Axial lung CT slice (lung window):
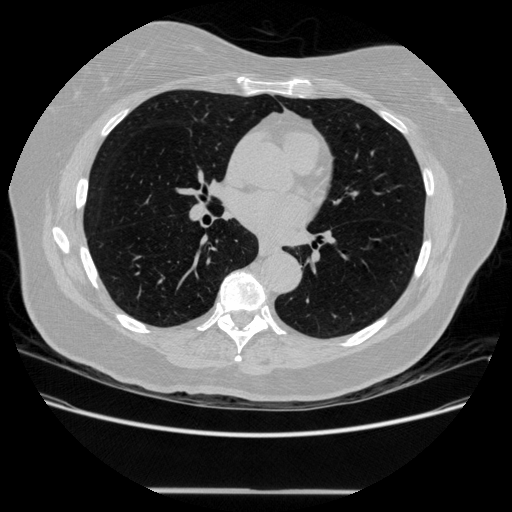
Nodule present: no